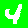
Digit: 4